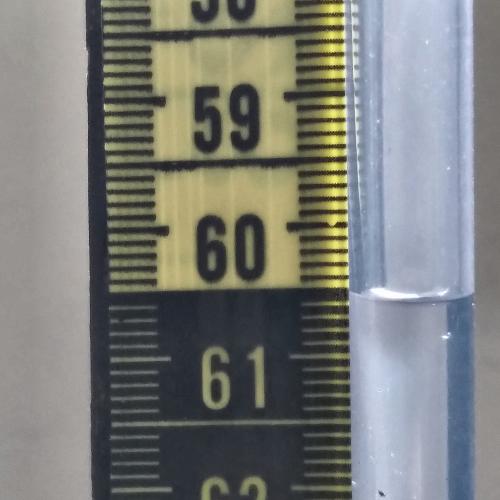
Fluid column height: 60.6 cm